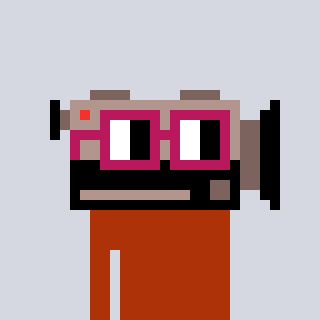
a pixel art character with square dark red glasses, a camcorder-shaped head and a hotbrown-colored body on a cool background